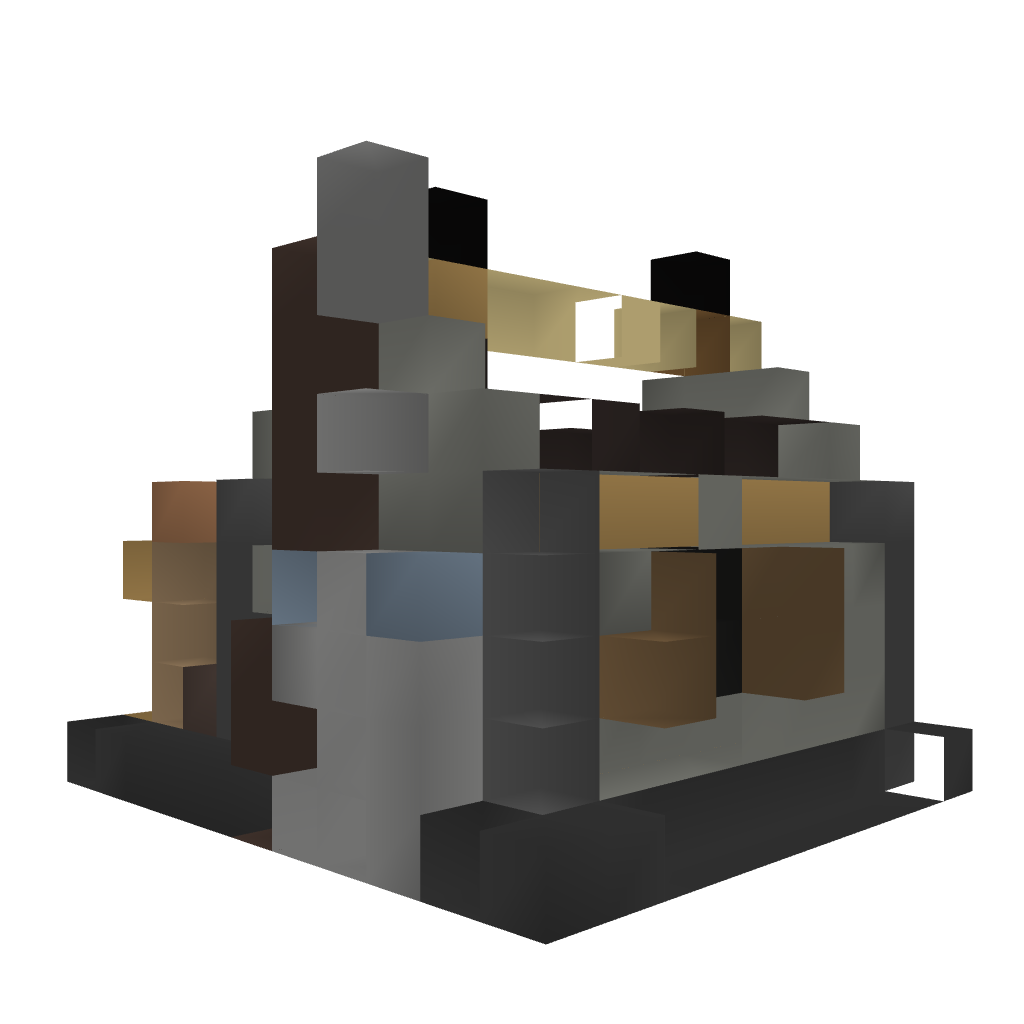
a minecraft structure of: Small Shack